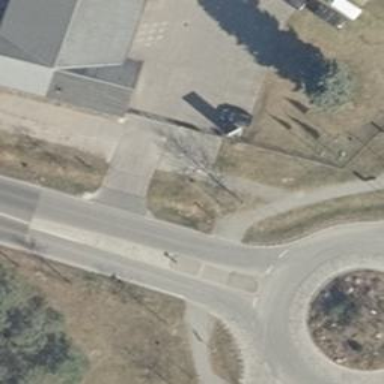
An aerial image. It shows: Uncontrolled footway crossing with central island.